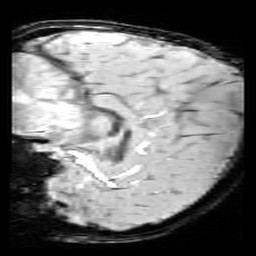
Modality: SWI
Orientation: sagittal
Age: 12
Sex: male
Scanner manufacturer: siemens
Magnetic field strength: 3 T
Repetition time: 0.027 s
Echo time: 0.02 s